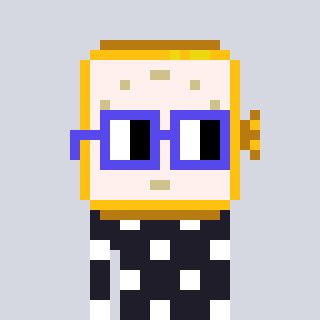
a pixel art character with square blue glasses, a watch-shaped head and a grayscale-colored body on a cool background